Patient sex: M
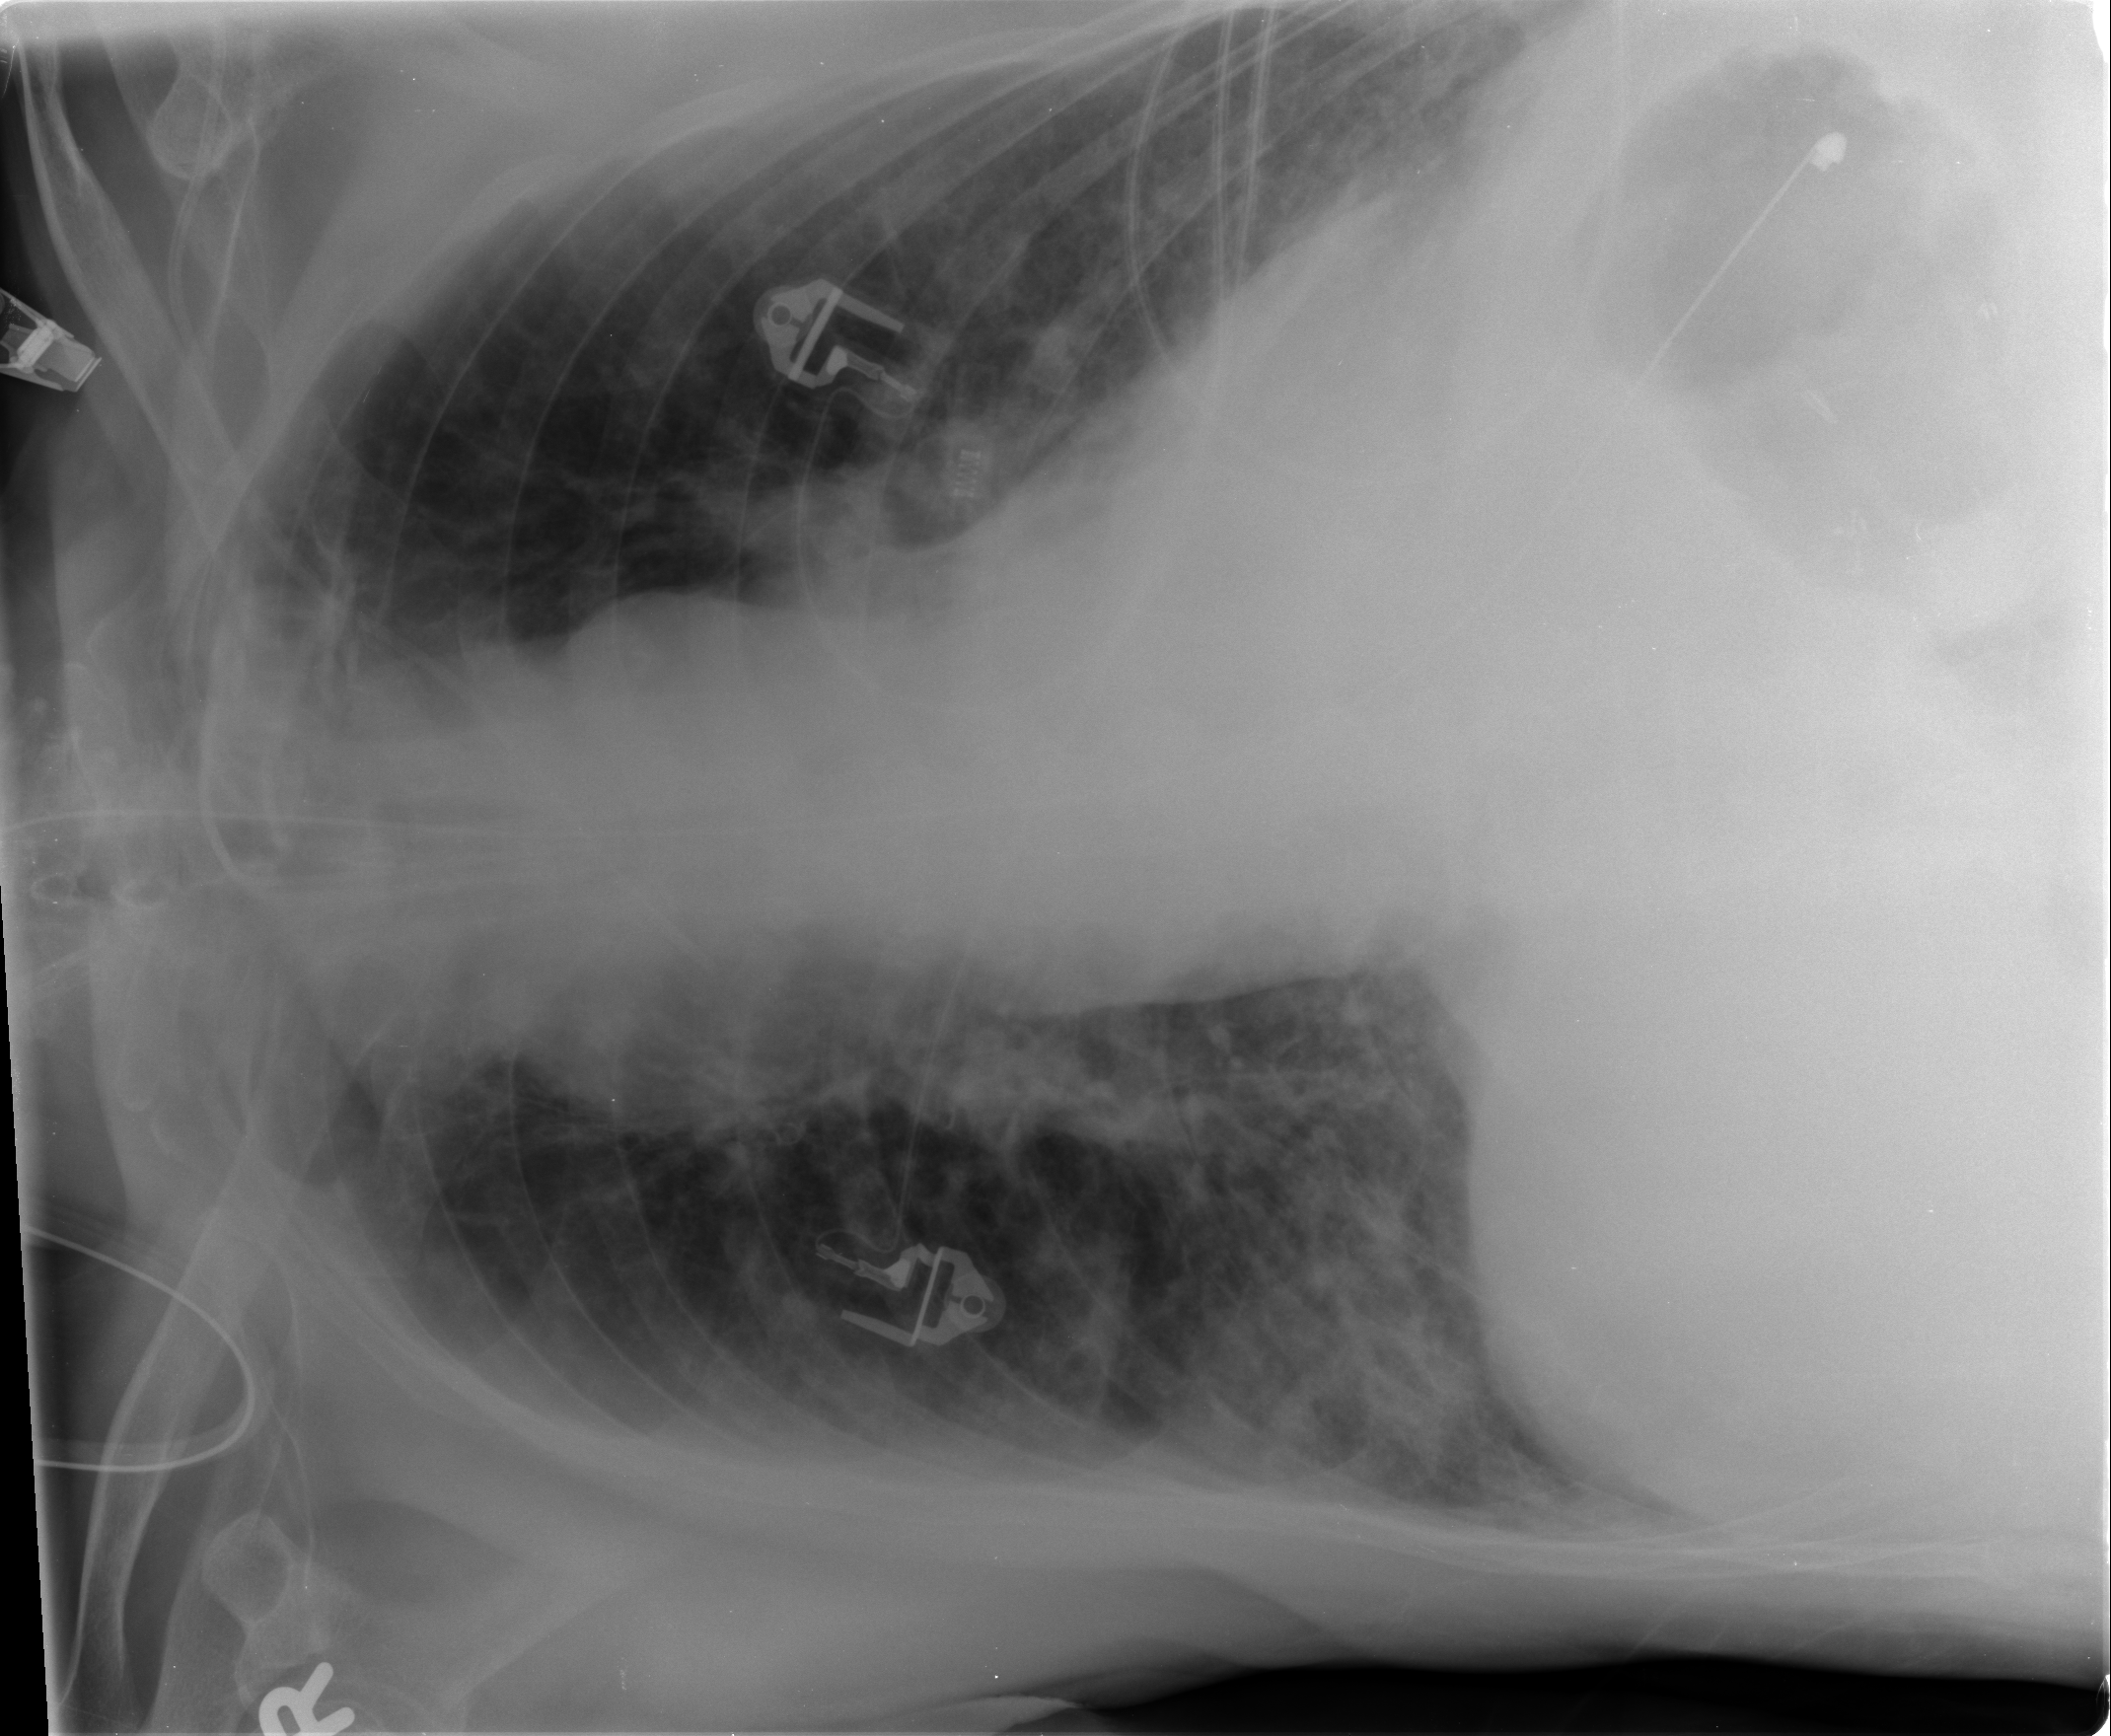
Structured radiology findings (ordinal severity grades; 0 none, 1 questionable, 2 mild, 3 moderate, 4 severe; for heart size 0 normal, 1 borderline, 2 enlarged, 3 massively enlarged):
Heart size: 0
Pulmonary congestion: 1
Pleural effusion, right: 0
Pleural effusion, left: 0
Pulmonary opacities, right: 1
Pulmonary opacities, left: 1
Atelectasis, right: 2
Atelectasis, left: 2